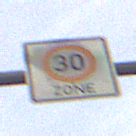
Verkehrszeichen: BeginnZone30
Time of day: SunriseSunset
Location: Outdoor (Urban)
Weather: PartlyCloudy
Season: NotSpecified
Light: Natural